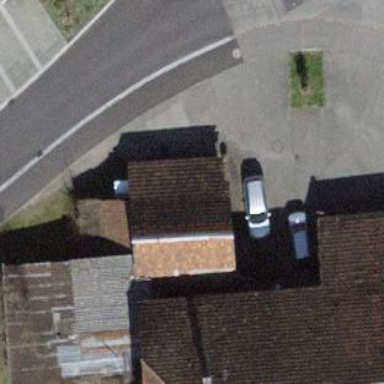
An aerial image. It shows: Shed.